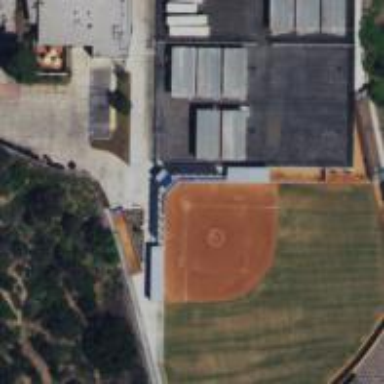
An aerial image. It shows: Baseball pitch for leisure land.